Interaction volume radius: 10 \u00c5
Interaction volume height: 25 \u00c5
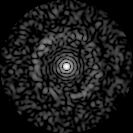
Disorder parameter: 0.8273